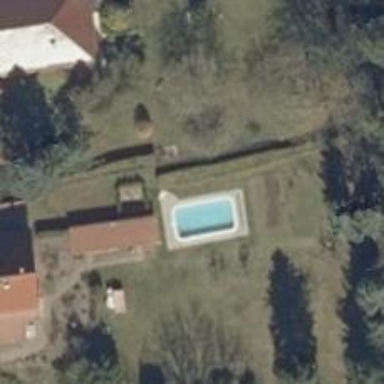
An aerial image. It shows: Swimming pool located in leisure land.